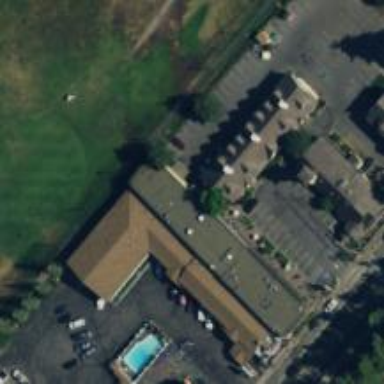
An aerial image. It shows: Fitness center located in leisure land.